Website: walmart
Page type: cart
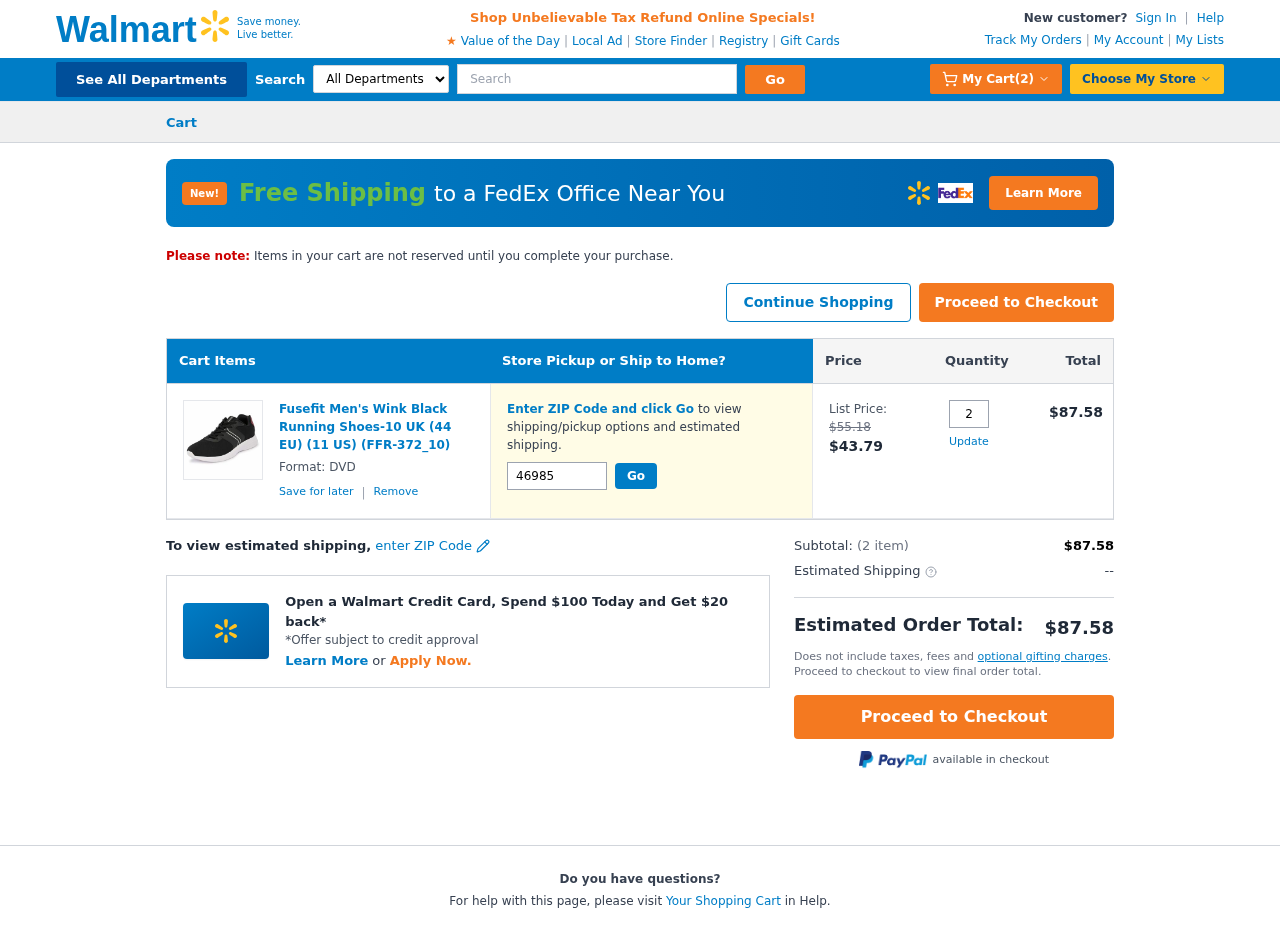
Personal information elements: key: PII_POSTCODE
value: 46985
Product elements: key: PRODUCT1_NAME
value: Fusefit Men's Wink Black Running Shoes-10 UK (44 EU) (11 US) (FFR-372_10)
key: PRODUCT1_PRICE
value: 43.79
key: PRODUCT1_QUANTITY
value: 2
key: PRODUCT1_ORIGINAL_PRICE
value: $55.18
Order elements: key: ORDER_NUM_ITEMS
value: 2
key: ORDER_SUBTOTAL
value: $87.58
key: ORDER_TOTAL
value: $87.58
Search elements: key: HEADER_SEARCH
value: Search